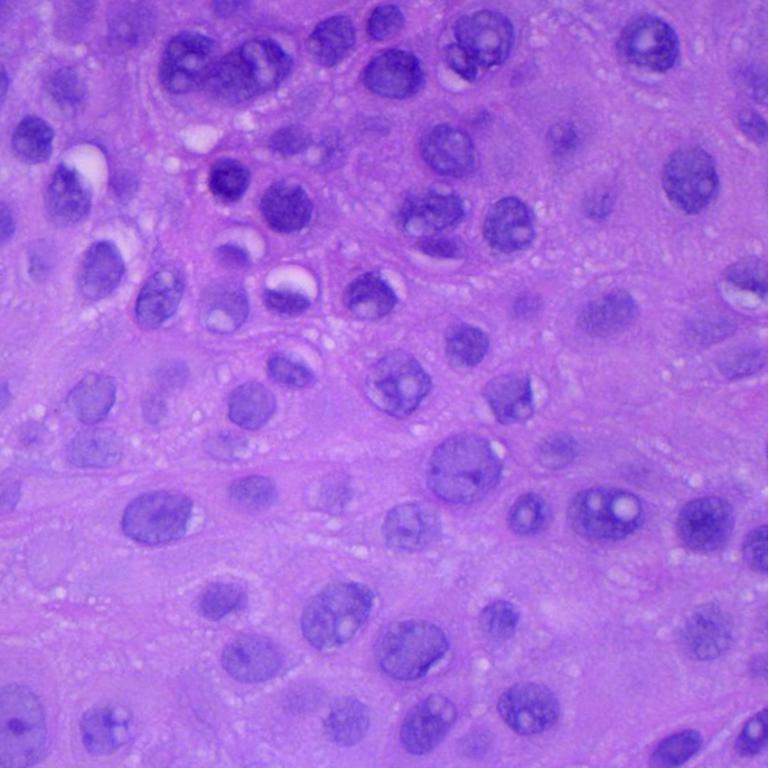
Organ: lung
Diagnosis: squamous carcinomas